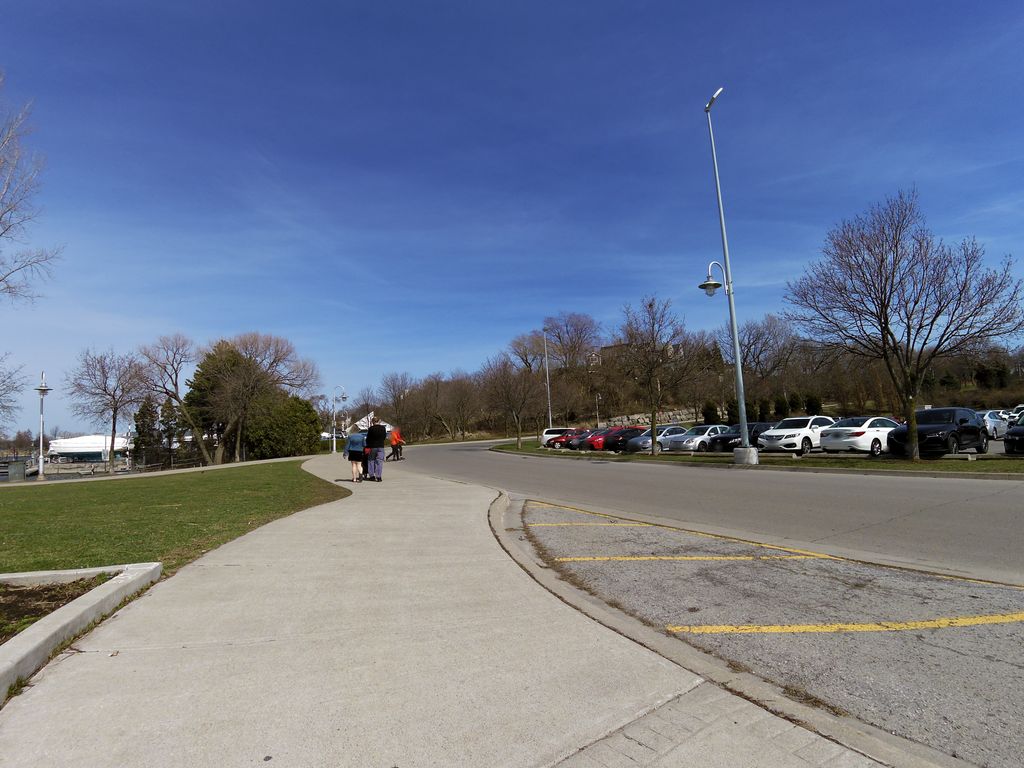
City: hamilton